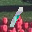
Label: 1